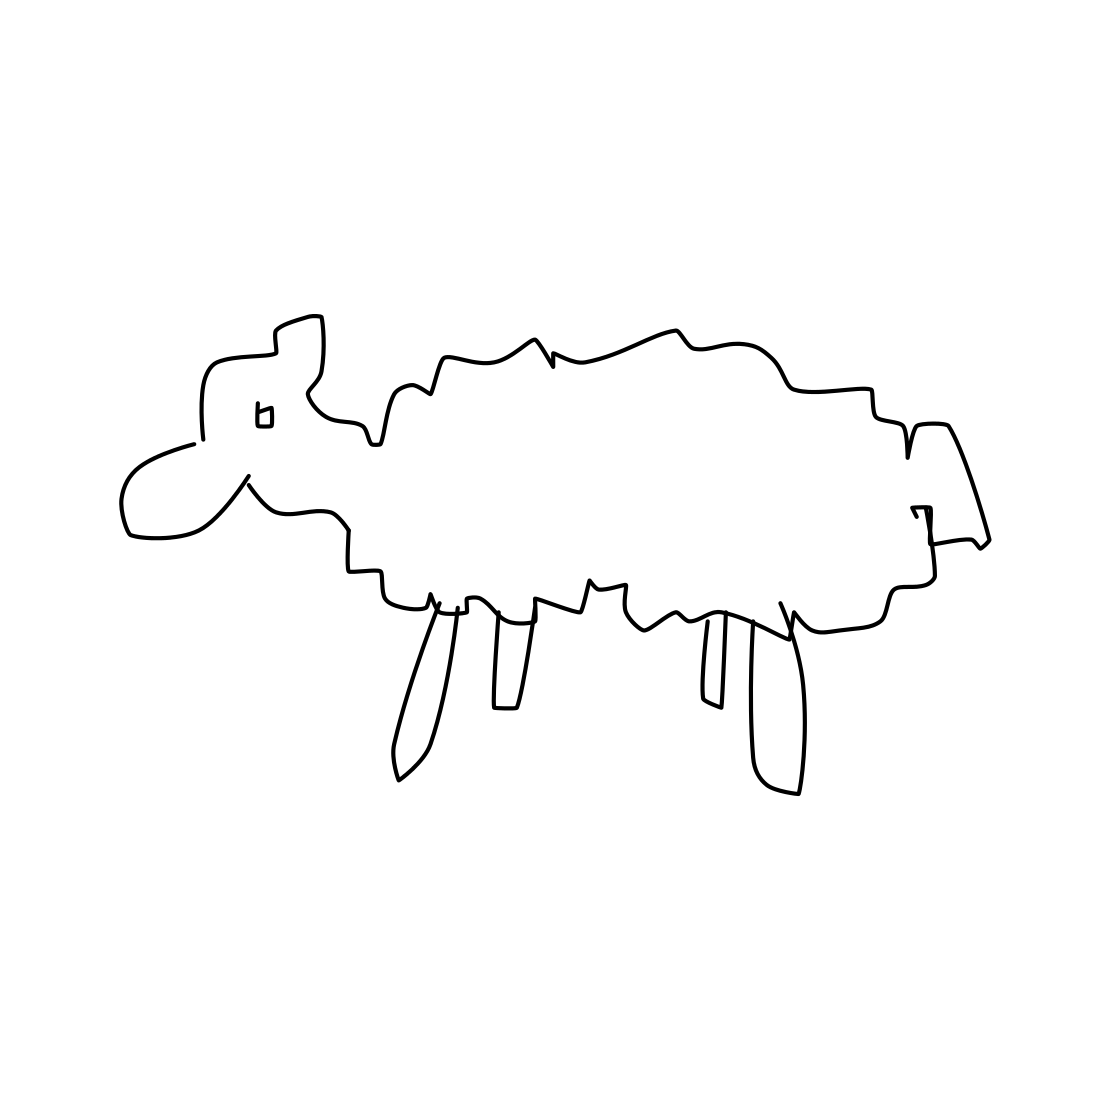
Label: sheep